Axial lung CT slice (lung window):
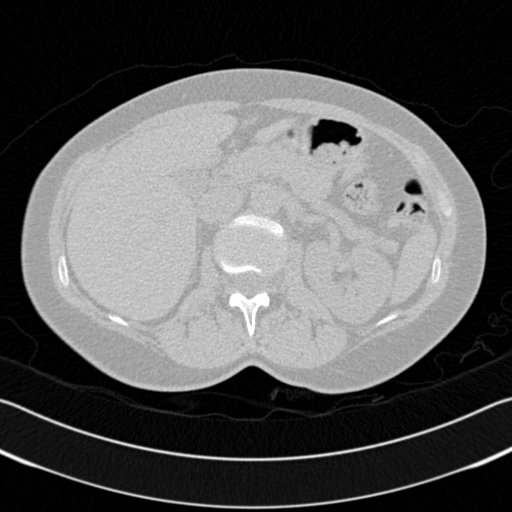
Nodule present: no